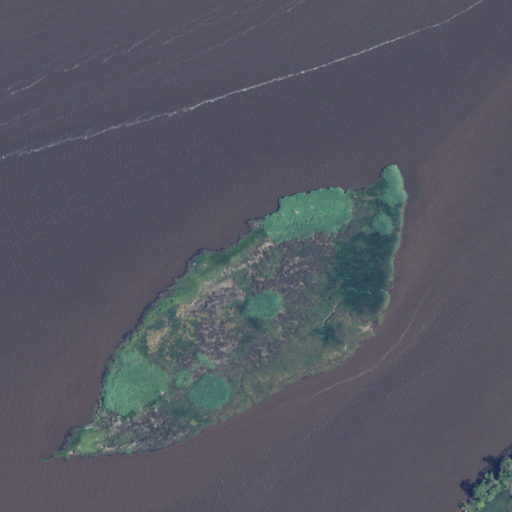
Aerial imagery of island in South Carolina named Horse Island containing open water and herbaceous wetlands